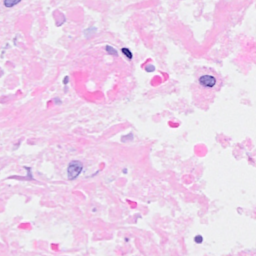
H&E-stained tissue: Breast